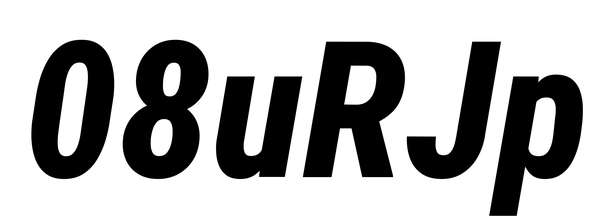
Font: Roboto-Italic_Condensed_ExtraBold_Italic